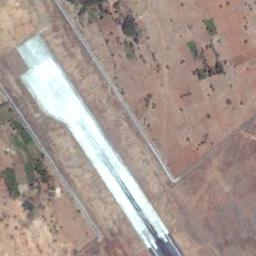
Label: runway